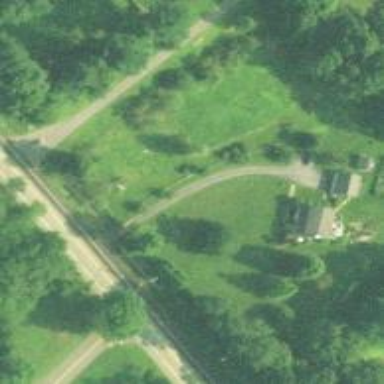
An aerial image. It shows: Residential driveway designated as service road.